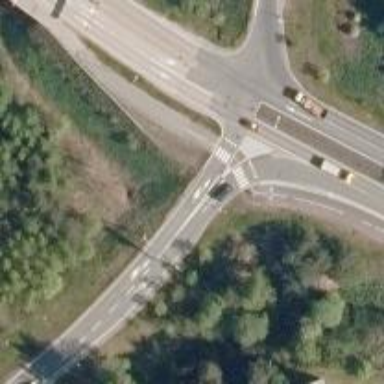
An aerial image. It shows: Asphalt trunk link road.